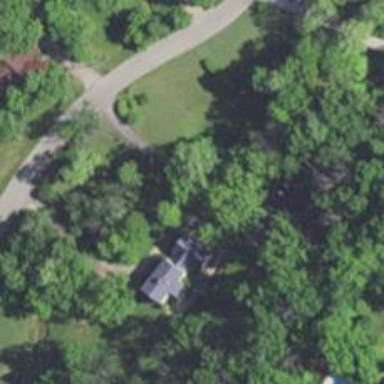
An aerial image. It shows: Driveway bridge connecting two areas.